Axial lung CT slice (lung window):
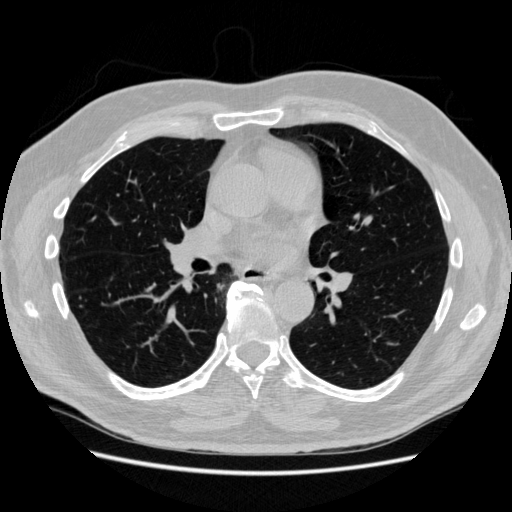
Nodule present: yes
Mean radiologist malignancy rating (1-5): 2.5